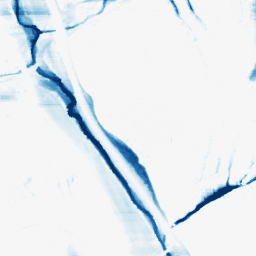
Category: morphological
Decomposition family: morphological_ellipse
Decomposition parameters: operation: closing
width: 5
height: 50
Upsampling method: edge_directed
Upsampling parameters: scale: 4
Upsampling scale: 4